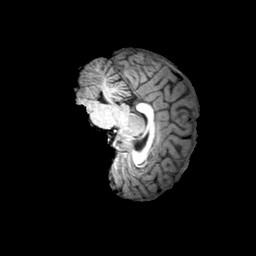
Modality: T1w
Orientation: sagittal